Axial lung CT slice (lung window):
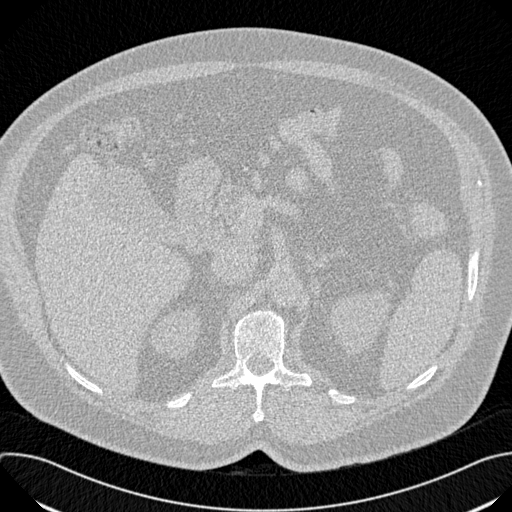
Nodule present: no